Field crop: maize
Growth stage: 2
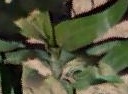
Species: maize